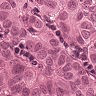
Metastatic tissue present: yes